Question: i need help with plotting the dataframe below in a bargraph which i'll add as well.
'''
Month Base Advanced
2008-01-01 20.676043 20.358472
2008-02-01 -57.908706 -62.368464
2008-03-01 -3.130082 -5.876791
2008-04-01 20.844747 14.162446
2008-05-01 39.882740 42.315828
2008-06-01 -12.802920 -13.333419
2008-07-01 -49.299693 -39.843041
2008-08-01 -4.563942 10.995445
2008-09-01 -100.018700 -77.054218
2008-10-01 -42.056913 -30.485998
'''
My current code which isnt working great:
'''
ggplot(ResidualsDataFrame,aes(x=Base,y=Advanced,fill=factor(Month)))+
geom_bar(stat="identity",position="dodge")+
scale_fill_discrete(name="Forecast",breaks=c(1, 2),
labels=c("Base", "Advanced"))+
xlab("Months")+ylab("Forecast Error")
'''
This is what I'm trying to make.
Any help is kindly appreciated.

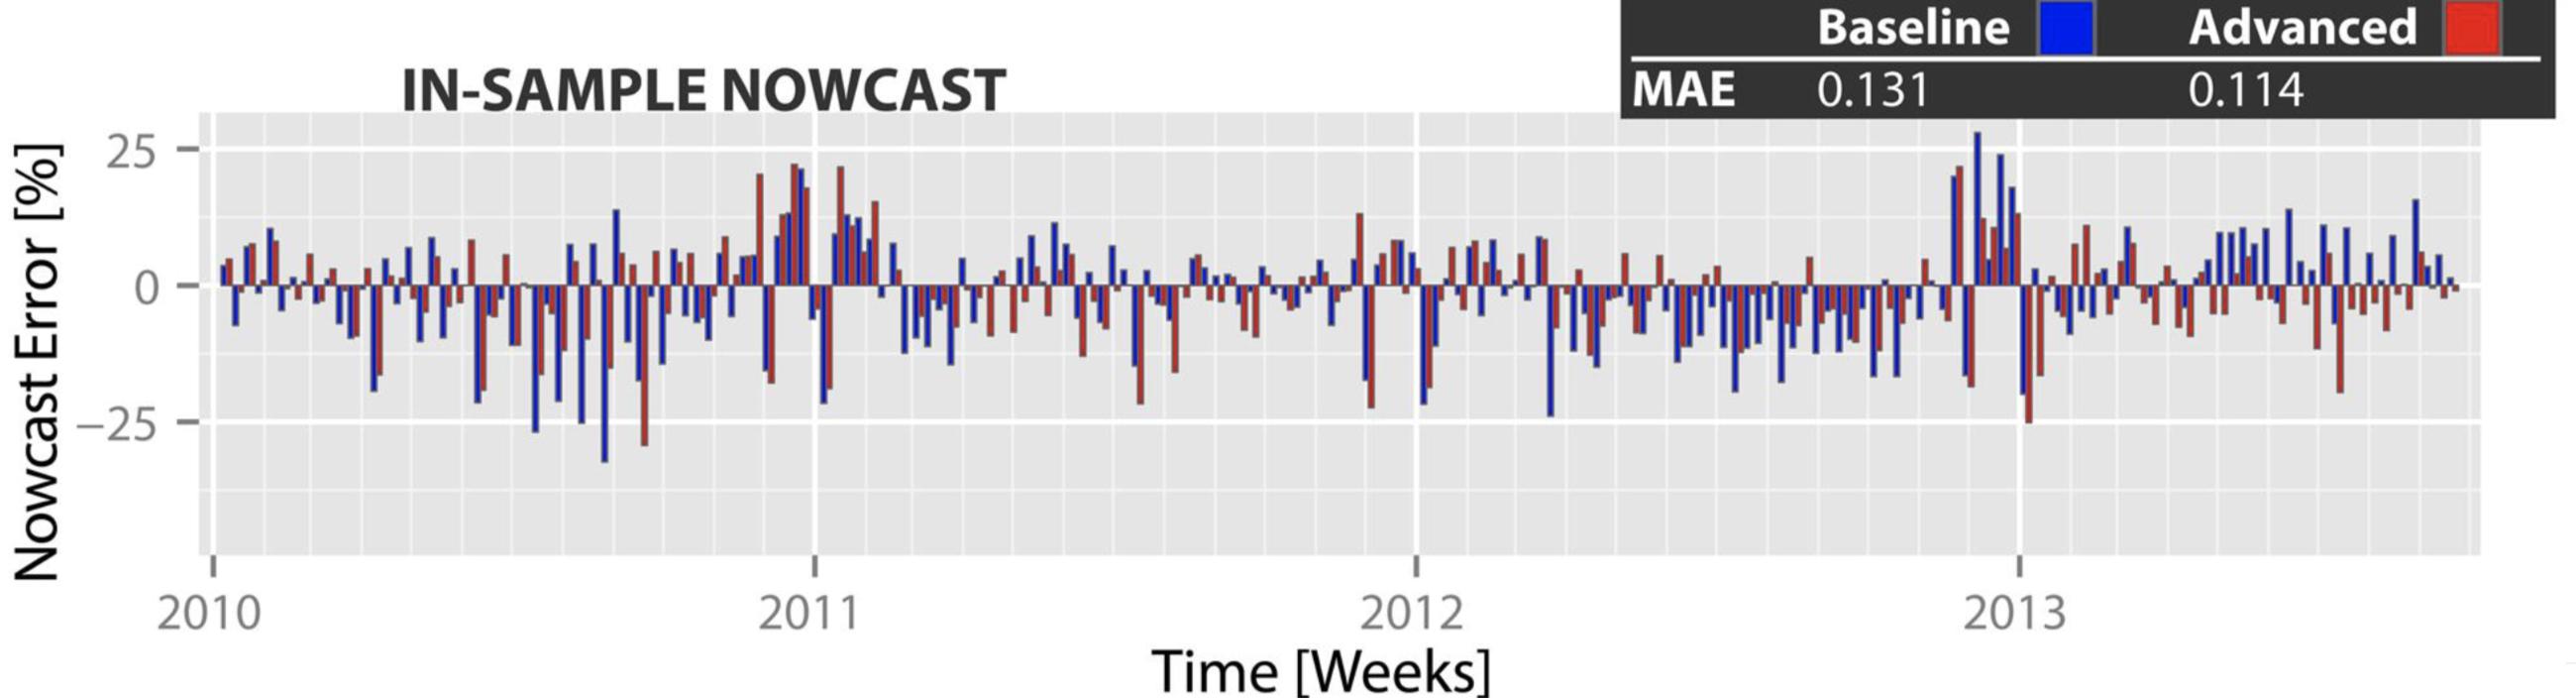
Answer: One trick that helps is to change the data from "wide" to "long". Continuing with the 'tidyverse' (since you're using 'ggplot2'):
'''
library(dplyr)
library(tidyr)
library(ggplot2)
x %>%
gather(ty, val, -Month)
# Month ty val
# 1 2008-01-01 Base 20.676043
# 2 2008-02-01 Base -57.908706
# 3 2008-03-01 Base -3.130082
# 4 2008-04-01 Base 20.844747
# 5 2008-05-01 Base 39.882740
# 6 2008-06-01 Base -12.802920
# 7 2008-07-01 Base -49.299693
# 8 2008-08-01 Base -4.563942
# 9 2008-09-01 Base -100.018700
# 10 2008-10-01 Base -42.056913
# 11 2008-01-01 Advanced 20.358472
# 12 2008-02-01 Advanced -62.368464
# 13 2008-03-01 Advanced -5.876791
# 14 2008-04-01 Advanced 14.162446
# 15 2008-05-01 Advanced 42.315828
# 16 2008-06-01 Advanced -13.333419
# 17 2008-07-01 Advanced -39.843041
# 18 2008-08-01 Advanced 10.995445
# 19 2008-09-01 Advanced -77.054218
# 20 2008-10-01 Advanced -30.485998
'''
So plotting it is a little simpler:
'''
x %>%
gather(ty, val, -Month) %>%
ggplot(aes(x=Month, weight=val, fill=ty)) +
geom_bar(position = "dodge") +
theme(legend.position = "top", legend.title = element_blank())
'''
<URL>
The data used:
'''
x <- read.table(text=' Month Base Advanced
2008-01-01 20.676043 20.358472
2008-02-01 -57.908706 -62.368464
2008-03-01 -3.130082 -5.876791
2008-04-01 20.844747 14.162446
2008-05-01 39.882740 42.315828
2008-06-01 -12.802920 -13.333419
2008-07-01 -49.299693 -39.843041
2008-08-01 -4.563942 10.995445
2008-09-01 -100.018700 -77.054218
2008-10-01 -42.056913 -30.485998', header=TRUE, stringsAsFactors=FALSE)
x$Month <- as.Date(x$Month, format='%Y-%m-%d')
'''